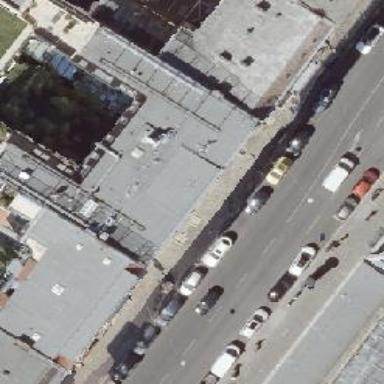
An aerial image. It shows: Clothing store.